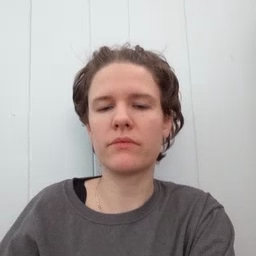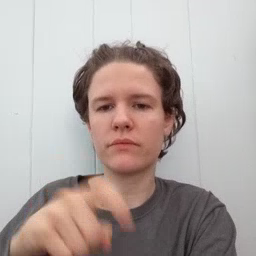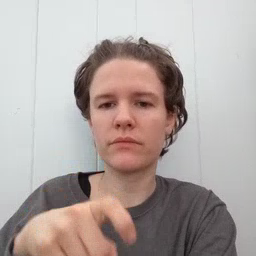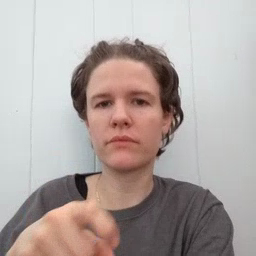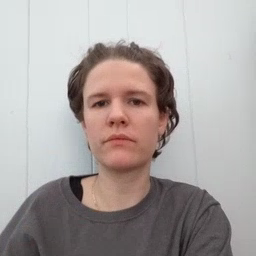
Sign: time